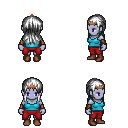
a pixel art fantasy rpg character, female body template, dark elf, purple skin, teal pirate shirt, red pants, white unkempt hairstyle, bronze tiara, leather bracers, brown shoes, four views (front, back, left, right), 2x2 character sprite sheet, small pixel art, hard edges, no anti-aliasing